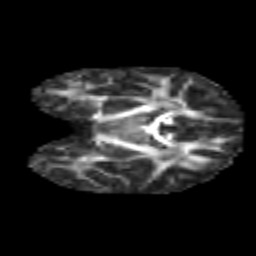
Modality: FA
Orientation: coronal
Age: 6
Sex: male
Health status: healthy